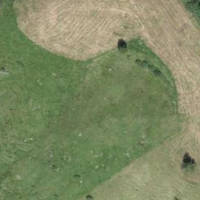
EUNIS habitat code: 24
Species observed at this site:
Sorbus aucuparia